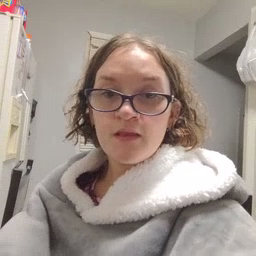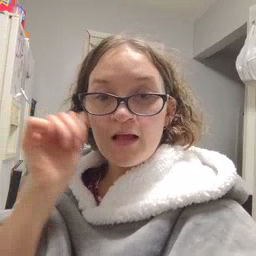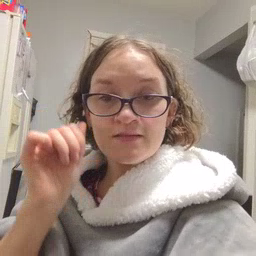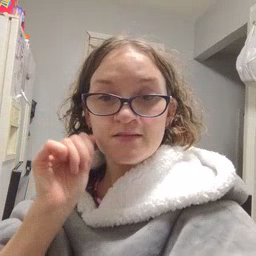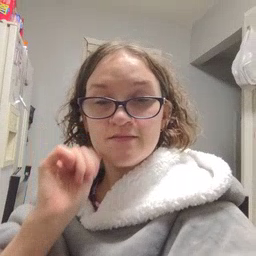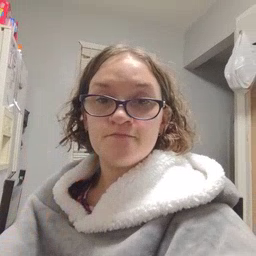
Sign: aunt